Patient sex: F
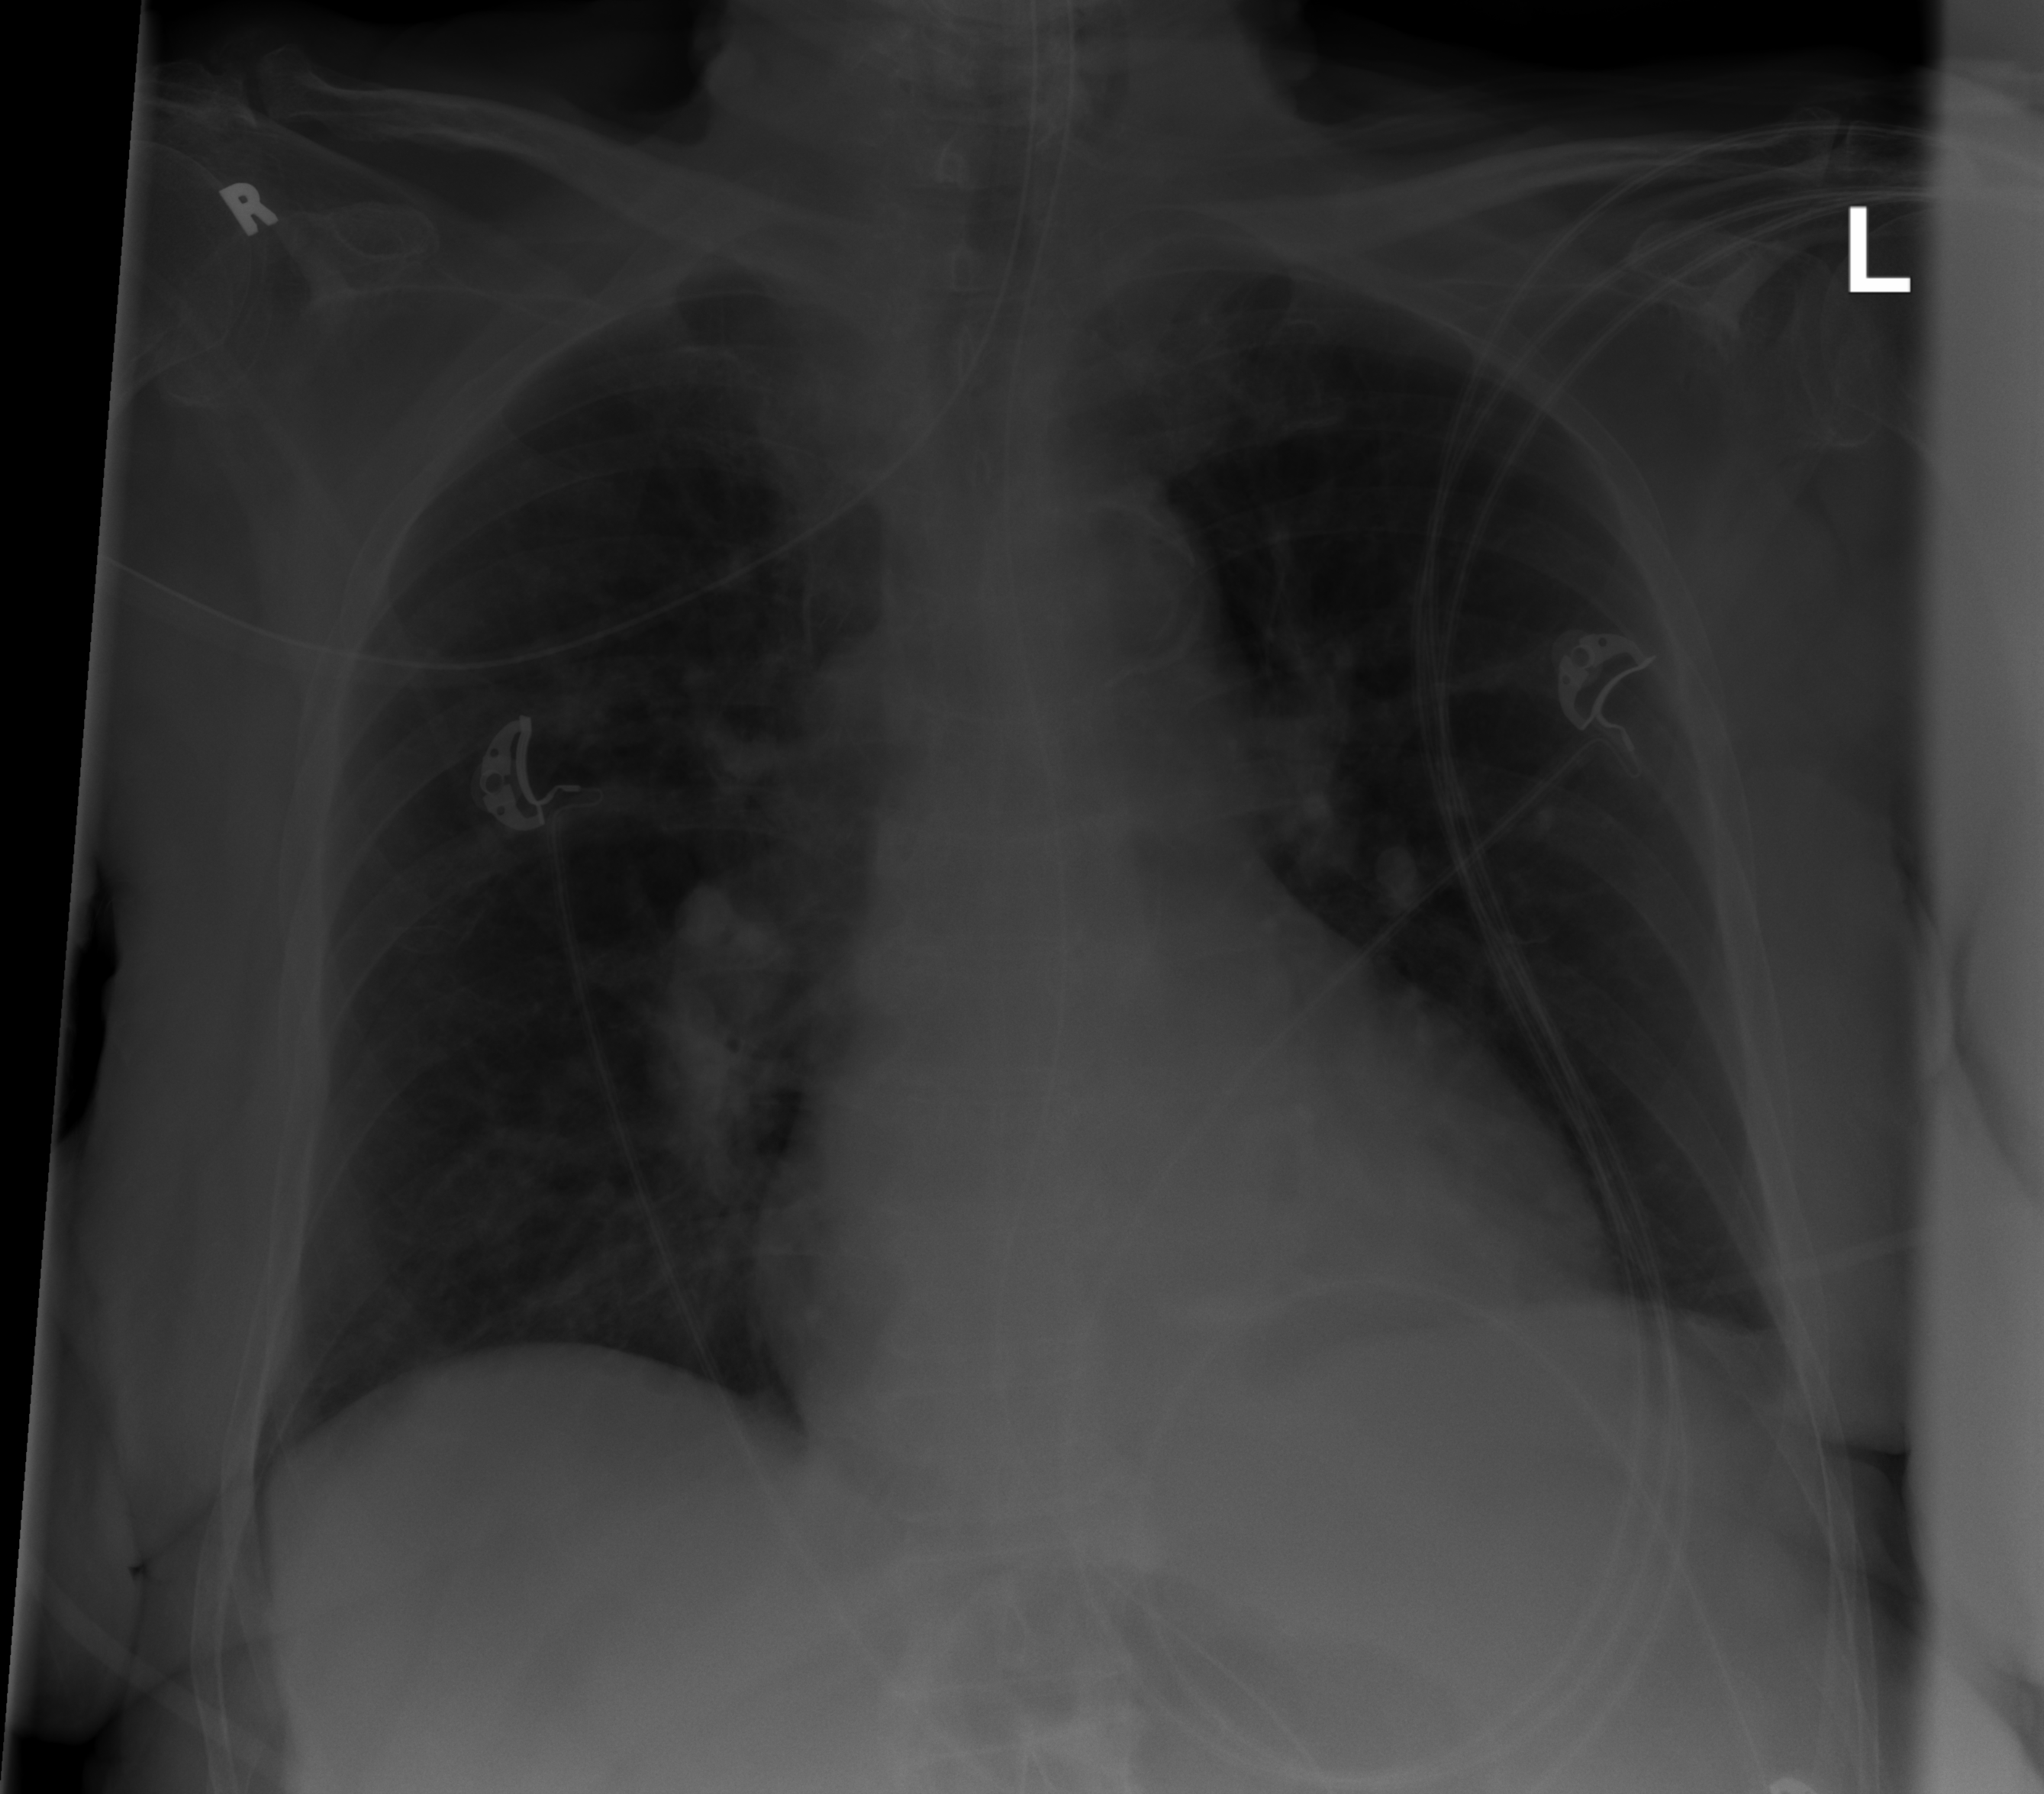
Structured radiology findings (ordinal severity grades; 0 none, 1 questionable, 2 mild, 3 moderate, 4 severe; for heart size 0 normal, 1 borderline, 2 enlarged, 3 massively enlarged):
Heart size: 2
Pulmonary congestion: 2
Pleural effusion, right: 2
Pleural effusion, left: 2
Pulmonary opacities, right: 1
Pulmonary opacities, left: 0
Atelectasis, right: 2
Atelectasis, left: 0